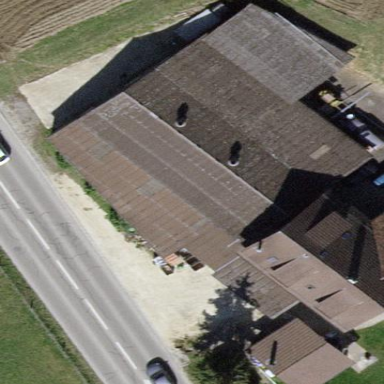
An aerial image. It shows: Farm auxiliary building with gabled roof.